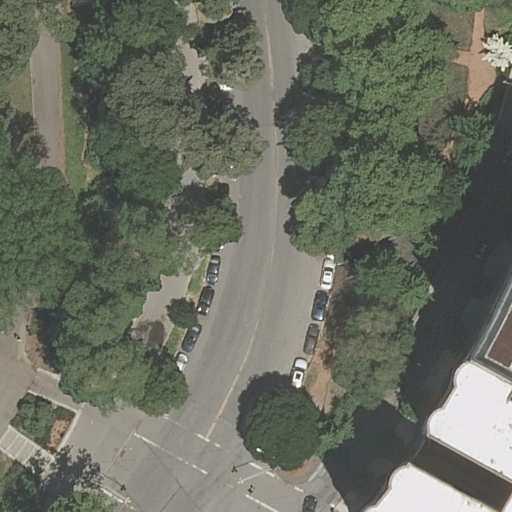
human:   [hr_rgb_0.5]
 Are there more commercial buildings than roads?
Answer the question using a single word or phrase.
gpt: no

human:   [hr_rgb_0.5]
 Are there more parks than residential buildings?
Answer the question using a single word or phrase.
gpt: no

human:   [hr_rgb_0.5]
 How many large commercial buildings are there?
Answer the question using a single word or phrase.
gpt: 0

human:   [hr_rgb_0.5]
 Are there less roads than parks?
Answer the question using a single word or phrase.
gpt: no

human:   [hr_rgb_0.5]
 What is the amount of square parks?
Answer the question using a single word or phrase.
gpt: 0

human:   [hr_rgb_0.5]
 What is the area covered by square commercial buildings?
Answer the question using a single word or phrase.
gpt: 0m2

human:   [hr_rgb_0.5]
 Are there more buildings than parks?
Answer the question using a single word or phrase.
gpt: yes

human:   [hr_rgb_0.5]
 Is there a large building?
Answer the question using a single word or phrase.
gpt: yes

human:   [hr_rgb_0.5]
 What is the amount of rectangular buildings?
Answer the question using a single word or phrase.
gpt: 0

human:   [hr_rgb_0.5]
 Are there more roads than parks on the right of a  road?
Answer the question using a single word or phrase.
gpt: yes

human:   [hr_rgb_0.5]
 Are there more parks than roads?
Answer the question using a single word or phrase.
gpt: no

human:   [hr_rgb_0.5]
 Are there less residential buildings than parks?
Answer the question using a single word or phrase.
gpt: no

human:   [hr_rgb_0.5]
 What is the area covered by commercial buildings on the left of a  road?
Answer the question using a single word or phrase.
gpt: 0m2

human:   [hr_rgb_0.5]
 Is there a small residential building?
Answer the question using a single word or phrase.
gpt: no

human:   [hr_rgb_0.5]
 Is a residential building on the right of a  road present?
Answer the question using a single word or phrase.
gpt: yes

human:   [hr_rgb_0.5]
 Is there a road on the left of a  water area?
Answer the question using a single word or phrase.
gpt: no

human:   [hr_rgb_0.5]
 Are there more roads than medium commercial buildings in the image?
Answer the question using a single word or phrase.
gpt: yes

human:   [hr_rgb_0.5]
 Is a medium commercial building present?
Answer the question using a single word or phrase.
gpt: no

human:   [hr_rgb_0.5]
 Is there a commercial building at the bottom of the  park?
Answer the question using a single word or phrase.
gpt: no

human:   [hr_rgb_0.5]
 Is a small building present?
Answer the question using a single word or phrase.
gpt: no

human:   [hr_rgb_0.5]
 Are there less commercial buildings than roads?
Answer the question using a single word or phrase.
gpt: yes

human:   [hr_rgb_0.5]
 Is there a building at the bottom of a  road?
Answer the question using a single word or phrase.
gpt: yes

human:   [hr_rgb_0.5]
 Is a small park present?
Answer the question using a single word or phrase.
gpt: no

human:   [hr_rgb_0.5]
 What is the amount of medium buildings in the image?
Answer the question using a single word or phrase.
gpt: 1

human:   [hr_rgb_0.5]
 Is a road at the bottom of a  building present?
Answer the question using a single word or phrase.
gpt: yes

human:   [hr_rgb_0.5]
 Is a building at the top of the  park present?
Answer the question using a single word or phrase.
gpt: no

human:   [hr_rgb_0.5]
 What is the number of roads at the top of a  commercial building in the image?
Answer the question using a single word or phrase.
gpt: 0

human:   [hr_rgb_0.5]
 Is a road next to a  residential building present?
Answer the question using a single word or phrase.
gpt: yes

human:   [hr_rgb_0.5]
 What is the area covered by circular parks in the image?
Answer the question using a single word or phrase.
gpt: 0m2

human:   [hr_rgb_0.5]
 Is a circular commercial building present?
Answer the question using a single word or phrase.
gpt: no

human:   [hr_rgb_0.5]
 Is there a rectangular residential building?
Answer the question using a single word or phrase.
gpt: no

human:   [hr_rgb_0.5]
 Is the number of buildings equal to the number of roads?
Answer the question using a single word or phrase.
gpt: no

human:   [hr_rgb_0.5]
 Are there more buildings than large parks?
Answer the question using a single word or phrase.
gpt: yes

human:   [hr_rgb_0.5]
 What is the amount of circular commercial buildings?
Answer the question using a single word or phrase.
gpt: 0

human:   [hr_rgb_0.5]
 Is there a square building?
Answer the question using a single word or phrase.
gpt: no

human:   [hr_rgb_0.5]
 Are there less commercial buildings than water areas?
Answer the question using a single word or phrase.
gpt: no